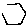
Label: hexagon